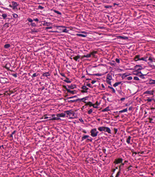
Tumor epithelial tissue: no
Tumor-associated stroma tissue: yes
Normal tissue: no